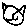
Label: cat